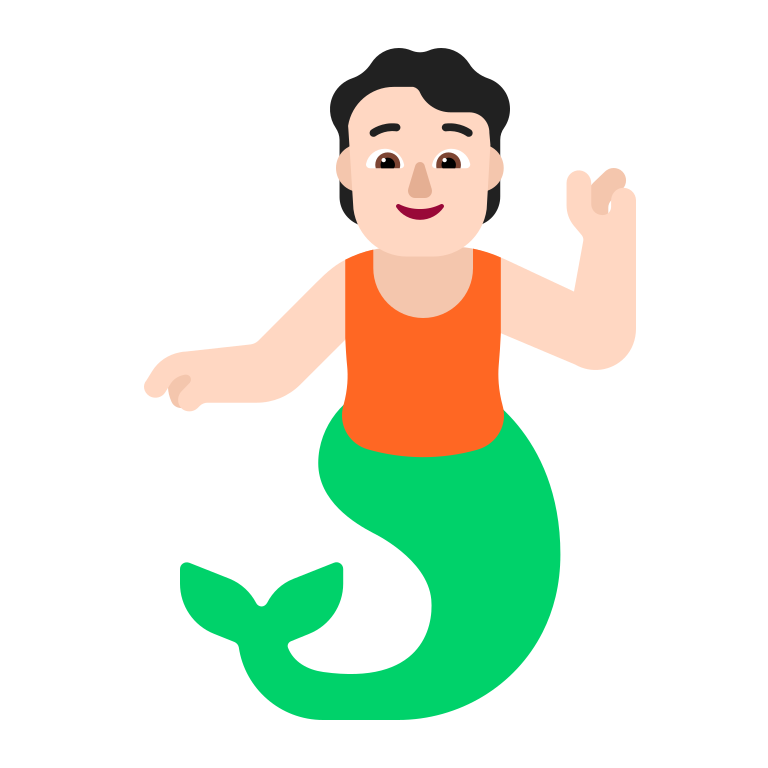
person merpeople flat light